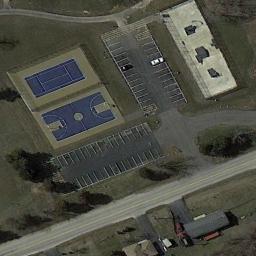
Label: basketball_court